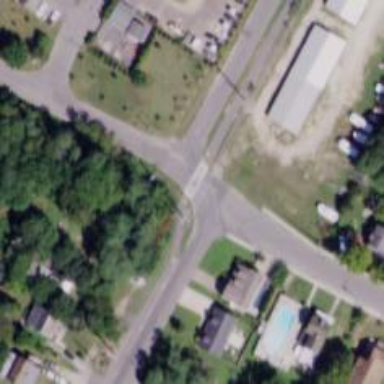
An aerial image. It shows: Uncontrolled crossing on the road.